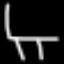
Label: chair